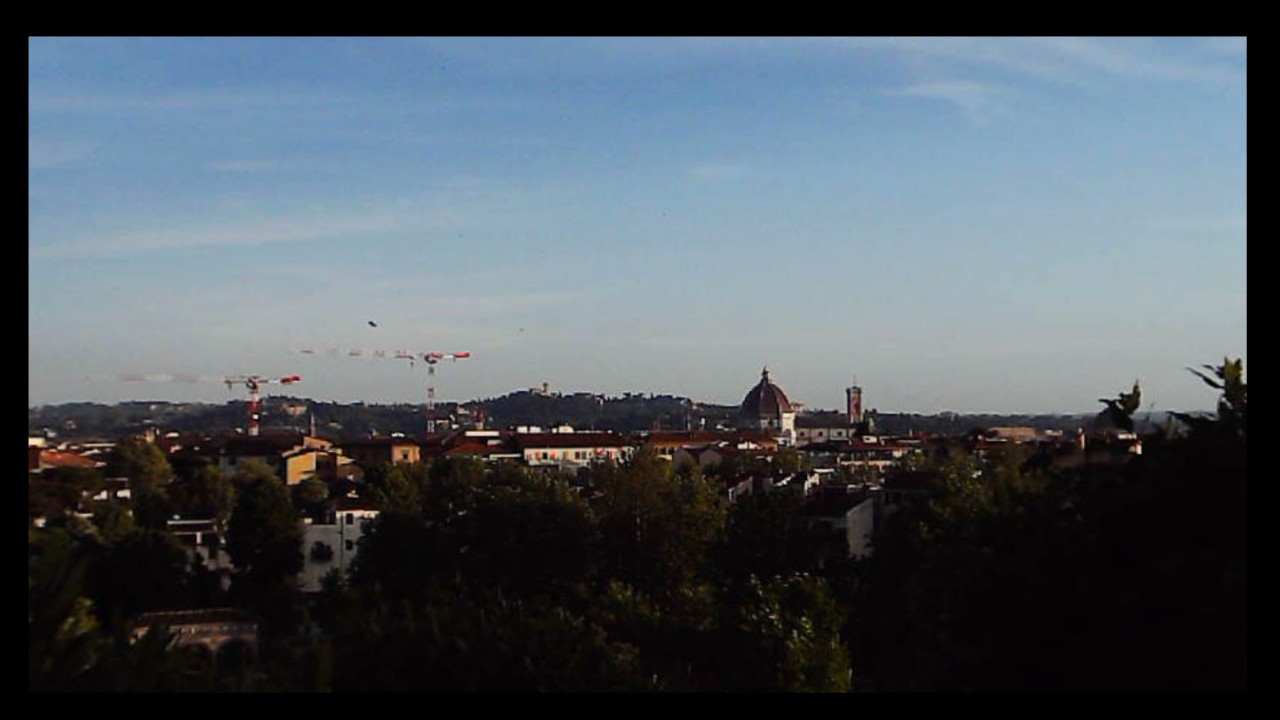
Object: DarwinFPV cineape20